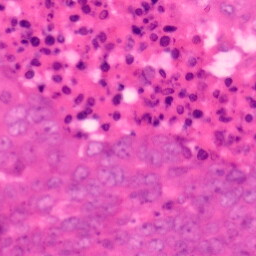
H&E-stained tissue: Colon